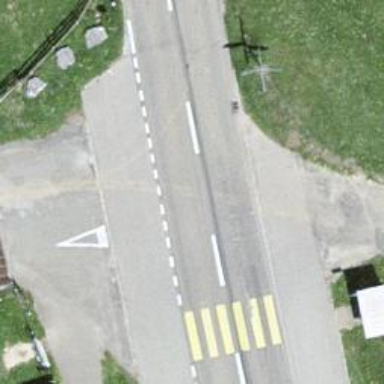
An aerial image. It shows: Secondary road.